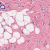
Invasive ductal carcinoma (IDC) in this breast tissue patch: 0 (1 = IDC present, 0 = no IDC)